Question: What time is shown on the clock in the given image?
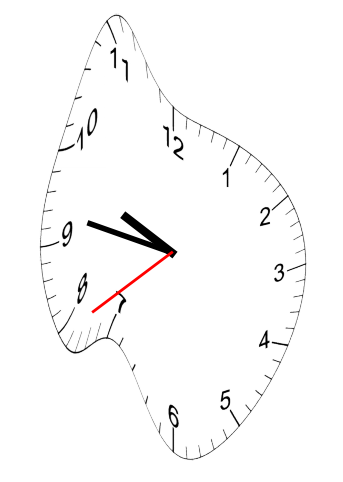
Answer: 09:46:39